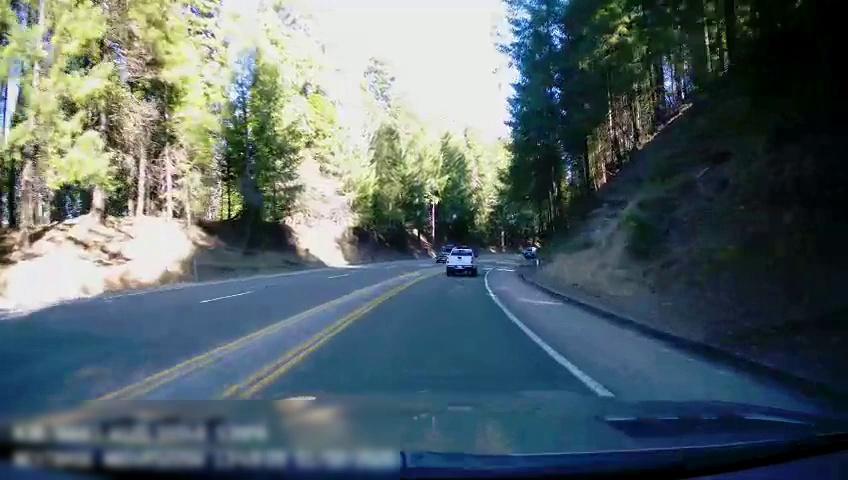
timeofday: Day
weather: Sunny
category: Drivable Space
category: Vehicles | SUV
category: Vehicles | Truck
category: Lanes | Alternate Lane
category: Lanes | Current Lane
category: Lanes | Current Lane
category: Lanes | Opposite Lane
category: Lanes | Opposite Lane
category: Lanes | Opposite Lane
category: Lanes | Opposite Lane